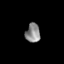
Tissue: skin
Cell type: Epithelial cells
Senescence score: 0.2083
Nuclear area (px): 269
Mean DAPI intensity: 138.401